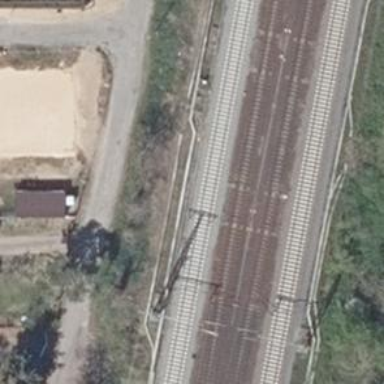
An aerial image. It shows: Railway switch with the turnout side on the left.